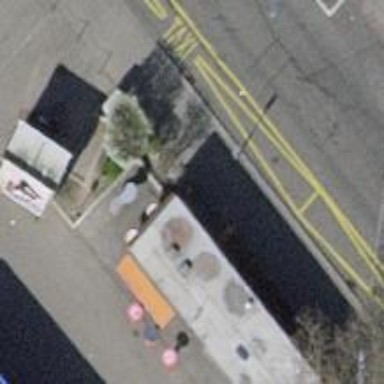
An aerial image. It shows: Taxi stand.